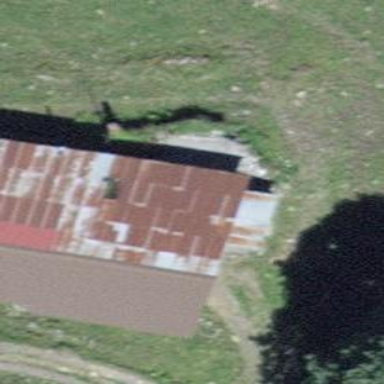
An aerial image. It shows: Barn.